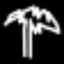
Label: palm tree